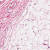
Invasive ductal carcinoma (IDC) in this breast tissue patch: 0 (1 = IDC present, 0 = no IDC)